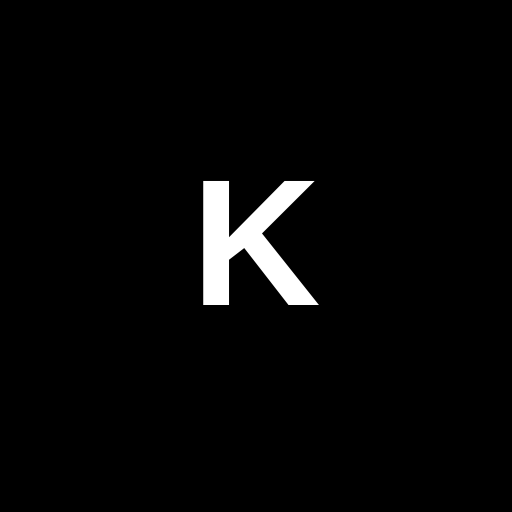
Character: K
Unicode: U+004B (LATIN CAPITAL LETTER K)